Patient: sex M, age 62
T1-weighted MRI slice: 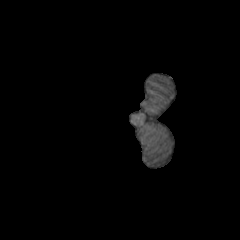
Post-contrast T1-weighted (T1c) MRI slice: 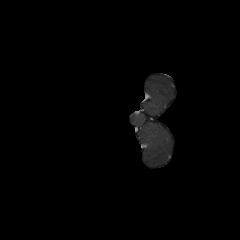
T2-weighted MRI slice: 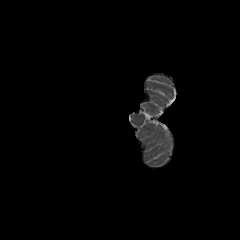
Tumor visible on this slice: no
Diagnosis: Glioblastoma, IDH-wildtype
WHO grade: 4